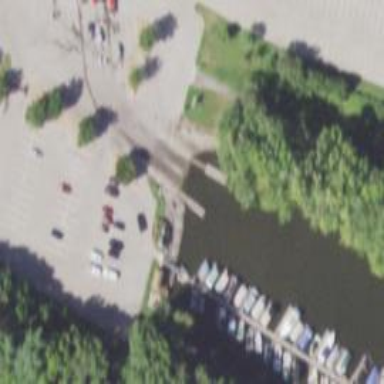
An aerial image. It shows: Slipway on leisure land.